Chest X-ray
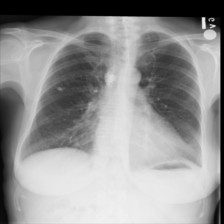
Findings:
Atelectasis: negative
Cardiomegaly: negative
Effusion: positive
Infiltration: negative
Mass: negative
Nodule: negative
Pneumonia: negative
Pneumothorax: negative
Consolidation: negative
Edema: negative
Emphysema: negative
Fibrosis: negative
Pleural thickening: negative
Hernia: negative